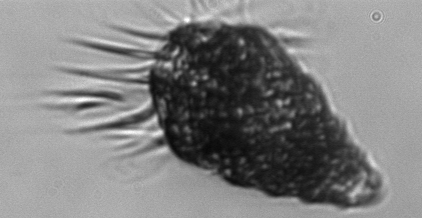
Label: Laboea_strobila